Question: Ok, I'm going to try to make this more clear because my last question was extremely confusing. I've included a picture this time. Each one of these circles is a UIImageView and they are each assigned a random image which is one of 7 colors. So each circle could be one of 7 colors. I want to make it so that the user has to hit the circles in order of a pre-determined order according to color. For example, blue, green, yellow, pink, purple, orange, red. My HUGE problem is that I can't seem to figure out how to determine whether or not a color that isn't supposed to be hit got hit. Is there a way to assign multiple image views the same value and then somehow have an if statement that says....
'''
if(a blue circle is hit && ANY ORANGE CIRCLE IS STILL IN VIEW){
do something
}
'''
The only way I know how to code this would be an insane amount of code, because of all the random images being assigned.
'''
bluebubble = [UIImage imageNamed:@"bluebubble.png"];
greenbubble = [UIImage imageNamed:@"greenbubble.png"];
redbubble = [UIImage imageNamed:@"redbubble.png"];
yellowbubble = [UIImage imageNamed:@"yellowbubble.png"];
orangebubble = [UIImage imageNamed:@"orangebubble.png"];
pinkbubble = [UIImage imageNamed:@"pinkbubble.png"];
purplebubble = [UIImage imageNamed:@"purplebubble.png"];
image1 = arc4random()%7;
if(image1 == 0){
[test setImage:bluebubble];
}
else if(image1 == 1){
[test setImage:greenbubble];
}
else if(image1 == 2){
[test setImage:redbubble];
}
else if(image1 == 3){
[test setImage:yellowbubble];
}
else if(image1 == 4){
[test setImage:orangebubble];
}
else if(image1 == 5){
[test setImage:pinkbubble];
}
else if(image1 == 6){
[test setImage:purplebubble];
}
image2 = arc4random()%7;
if(image2 == 0){
[test2 setImage:bluebubble];
}
else if(image2 == 1){
[test2 setImage:greenbubble];
}
else if(image2 == 2){
[test2 setImage:redbubble];
}
else if(image2 == 3){
[test2 setImage:yellowbubble];
}
else if(image2 == 4){
[test2 setImage:orangebubble];
}
else if(image2 == 5){
[test2 setImage:pinkbubble];
}
else if(image2 == 6){
[test2 setImage:purplebubble];
}
'''

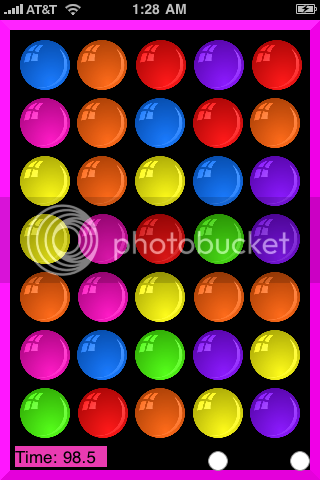
Answer: I think it's also wise to create a more reasonable way to assign the different color images to your image views, so this solution does both.
These Should be declared in the header of the class
'''
NSArray *allCircleImagesViews; // These are suppose to be the onscreen UIImagesViews
NSArray *circlesByColor;
NSMutableArray *correctCircles; // The current circles the user is allowed to click
NSArray *colorOrder; // The order of the colors to click
int currentColorIndex; // The current index in the order of colors
'''
Now for the functions:
The first one creates assign the different color images, sets the correct order of the colors, and sets the mechanism to determine if the correct color was clicked
'''
- (void) populateImages
{
NSArray *images = [NSArray arrayWithObjects:
[UIImage imageNamed:@"bluebubble.png"],
[UIImage imageNamed:@"redbubble.png"],
[UIImage imageNamed:@"yellowbubble.png"],
[UIImage imageNamed:@"greenbubble.png"],
[UIImage imageNamed:@"orangebubble.png"],
[UIImage imageNamed:@"pinkbubble.png"],
[UIImage imageNamed:@"purplebubble.png"],
nil];
NSArray *circlesByColor=[NSArray arrayWithObjects:
[NSMutableArray array],
[NSMutableArray array],
[NSMutableArray array],
[NSMutableArray array],
[NSMutableArray array],
[NSMutableArray array],
[NSMutableArray array],
nil];
[circlesByColor retain];
// Assign images to circles and set the
for (UIImageView *currCircle in allCircleImagesViews)
{
int nextIndex = arc4random()%7;
currCircle.image = [images objectAtIndex:0];
[(NSMutableArray *)[circlesByColor objectAtIndex:nextIndex] addObject:currCircle];
}
// Set the correct order
NSArray *colorOrder = [NSArray arrayWithObjects:
[NSNumber numberWithInt:5], // Pink
[NSNumber numberWithInt:0], // Blue
[NSNumber numberWithInt:1], // etc.
[NSNumber numberWithInt:4],
[NSNumber numberWithInt:2],
[NSNumber numberWithInt:3],
[NSNumber numberWithInt:6],nil];
[colorOrder retain];
currentColorIndex = 0;
correctCircles = [circlesByColor objectAtIndex:[[colorOrder objectAtIndex:currentColorIndex] intValue]];
}
'''
The following function takes care of checking if the correct circle was clicked
'''
- (void) checkCircle:(UIImageView *)clickedImageView
{
BOOL result;
if ([correctCircles containsObject:clickedImageView])
{
[correctCircles removeObject:clickedImageView];
result = YES;
}
else {
result = NO;
}
if ([correctCircles count] == 0)
{
currentColorIndex++;
if (currentColorIndex < 7)
correctCircles = [circlesByColor objectAtIndex:[[colorOrder objectAtIndex:currentColorIndex] intValue]];
else
correctCircles = nil;
}
if (!result)
{
// Wrong circle clicked logic
}
else {
if (!correctCircles)
{
// Game won logic
}
else {
// Correct circle clicked logic
}
}
}
'''